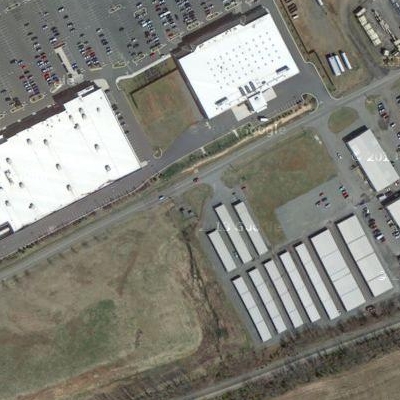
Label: Industry